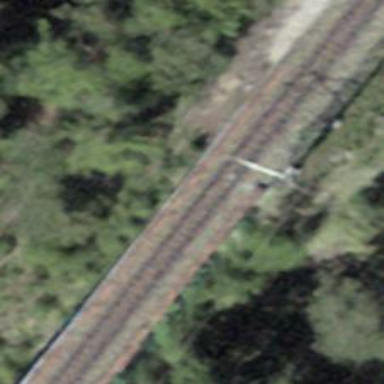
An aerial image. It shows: Narrow-gauge railway with electrified contact line passing over viaduct with one track.